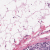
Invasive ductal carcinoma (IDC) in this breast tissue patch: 0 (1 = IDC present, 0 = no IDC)